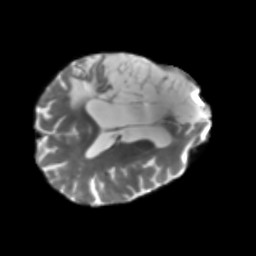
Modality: T2w
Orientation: axial
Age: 64
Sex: male
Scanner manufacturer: siemens
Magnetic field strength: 3 T
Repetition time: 5.25 s
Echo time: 0.08 s